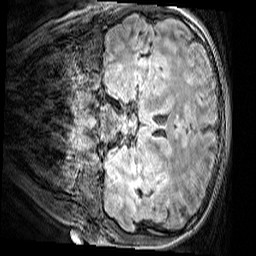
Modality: FLAIR
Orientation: coronal
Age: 13
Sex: male
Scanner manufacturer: siemens
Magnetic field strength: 3 T
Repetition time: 5 s
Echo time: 0.388 s